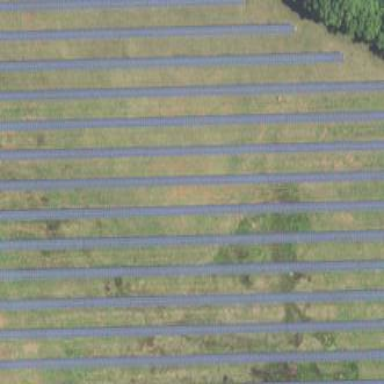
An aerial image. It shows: Solar power plant utilizing photovoltaic technology.